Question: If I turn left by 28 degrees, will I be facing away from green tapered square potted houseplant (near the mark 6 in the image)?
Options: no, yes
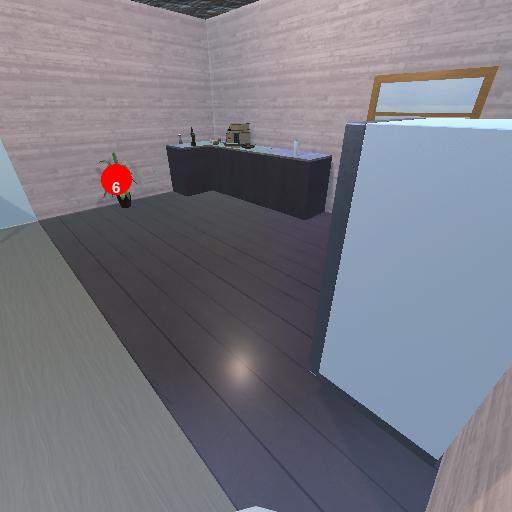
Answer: no